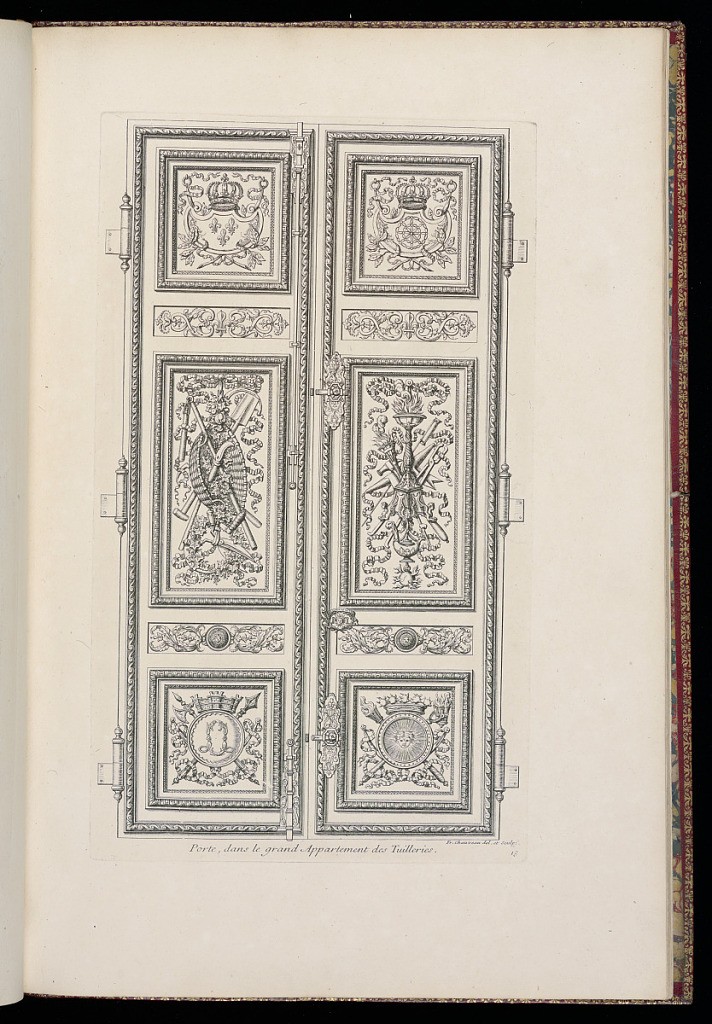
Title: Porte, dans le grand Appartement des Tuilleries
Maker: François Chauveau, French, 1613 – 1676
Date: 1710
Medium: Etching on laid paper
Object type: Bound print
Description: Eighteenth plate from a series of prints depicting the ornament and interiors of the King's apartment at the Royal palaces of the Louvre and the Tuileries, part of the Cabinet du Roi (King's Cabinet) series published by the Imprimerie Royale. The plate illustrates a double door from the Grand Apartment of the Tuileries Palace. The doors each have five ornamental panels and framed with egg and dart and wave running patterned borders. The panels feature heraldic devices, laurel leaf garlands, interlaced L's, fleurs-de-lys, crowns, Apollo's head, tools, a basket, acanthus leaves, foliage, fleurons, trophies, ribbons, and rosettes. The locks are highly decorative with similar ornament. The plate is titled, signed, and numbered